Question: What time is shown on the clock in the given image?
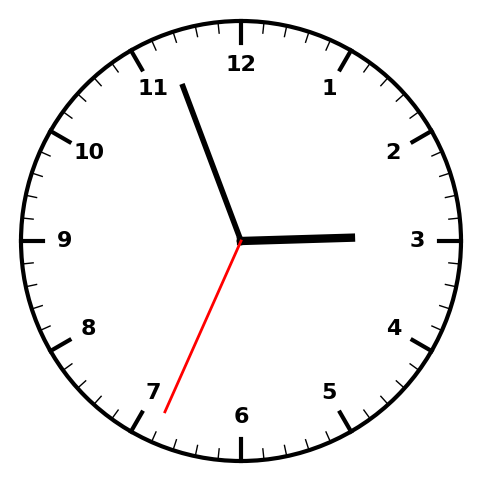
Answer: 02:56:34